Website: home-depot
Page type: delivery-shipping
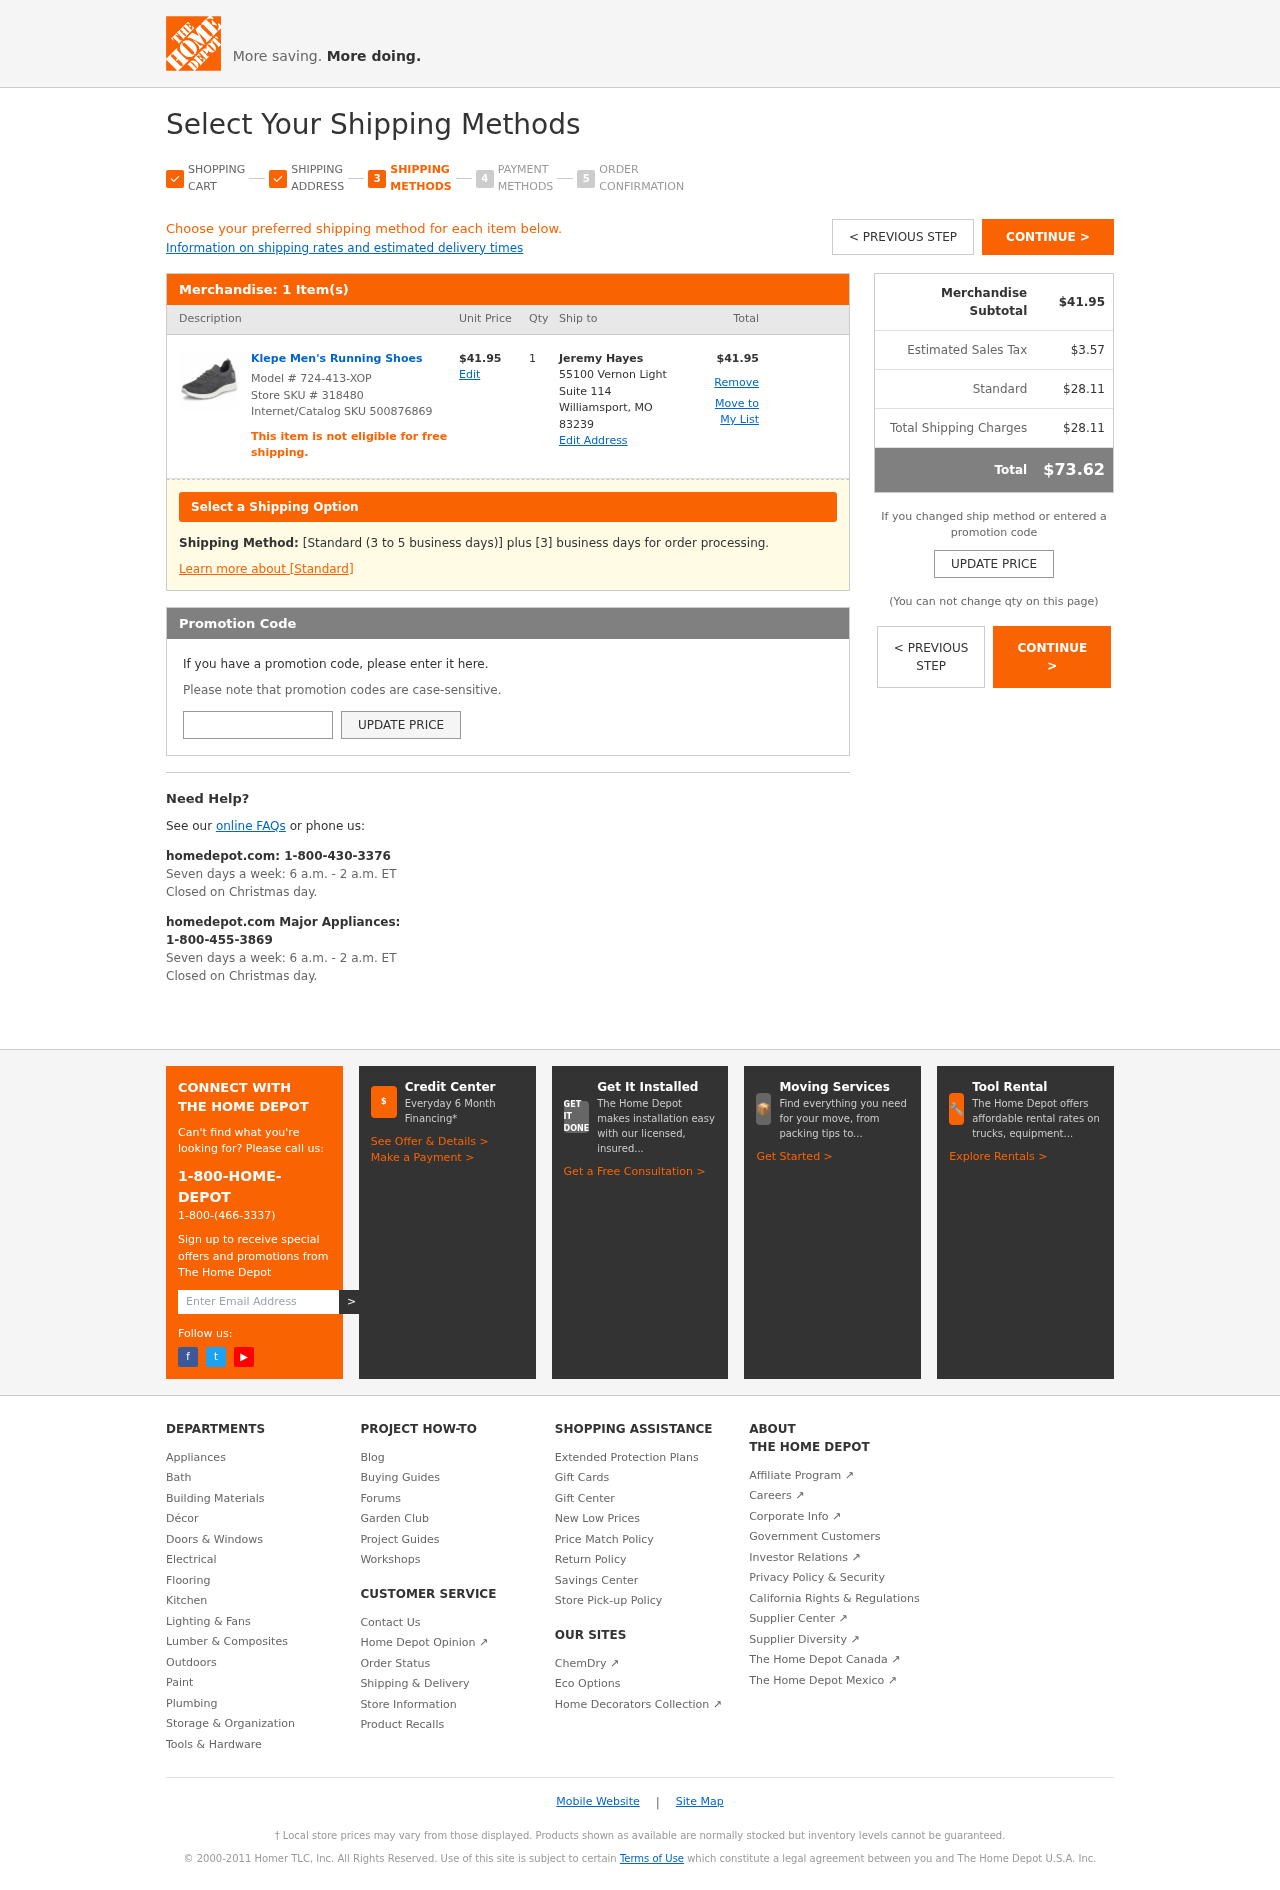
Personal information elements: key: PII_CITY_STATE_ZIP
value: Williamsport, MO 83239
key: PII_FULLNAME
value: Jeremy Hayes
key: PII_PROMO_CODE
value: FIRST97
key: PII_STREET
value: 55100 Vernon Light Suite 114
Product elements: key: PRODUCT1_NAME
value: Klepe Men's Running Shoes
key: PRODUCT1_PRICE
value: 41.95
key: PRODUCT1_QUANTITY
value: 1
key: PRODUCT_MODEL_NUMBER
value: Model # 724-413-XOP
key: PRODUCT1_LINE_TOTAL
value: $41.95
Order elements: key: ORDER_NUM_ITEMS
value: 1 Item(s)
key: ORDER_SUBTOTAL
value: $41.95
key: ORDER_TAX
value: $3.57
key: ORDER_SHIPPING_COST
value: $28.11
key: ORDER_SHIPPING_TOTAL
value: $28.11
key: ORDER_TOTAL
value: $73.62
Other elements: key: STORE_SKU
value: Store SKU # 318480
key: INTERNET_SKU
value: Internet/Catalog SKU 500876869